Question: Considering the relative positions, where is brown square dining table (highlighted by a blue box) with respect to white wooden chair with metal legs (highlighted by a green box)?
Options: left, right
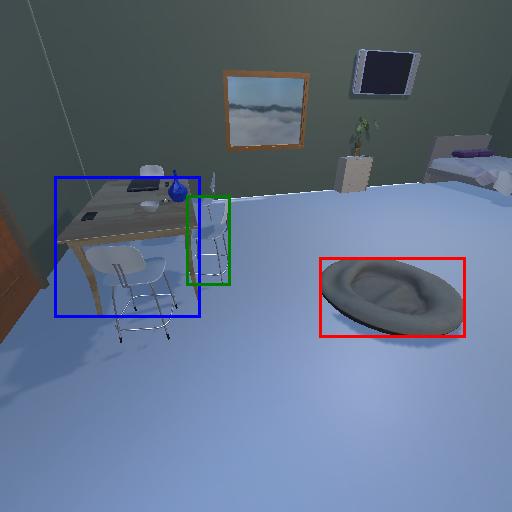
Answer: left